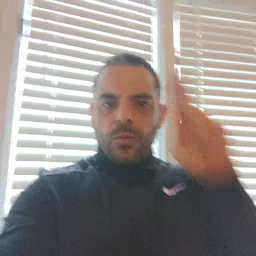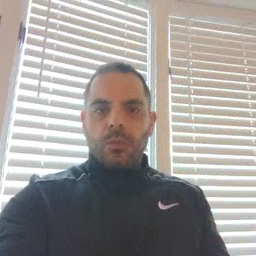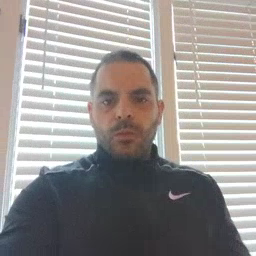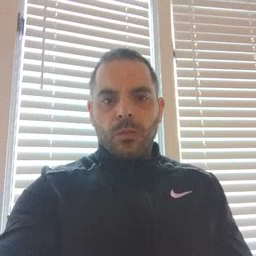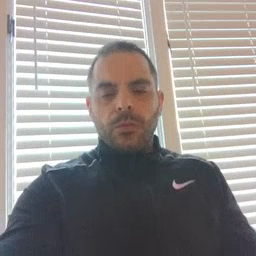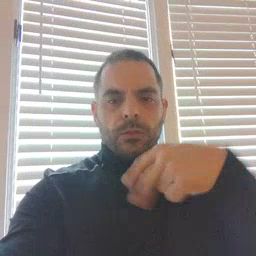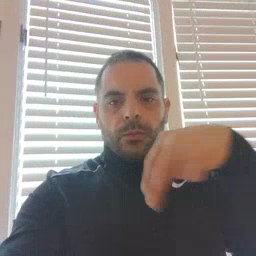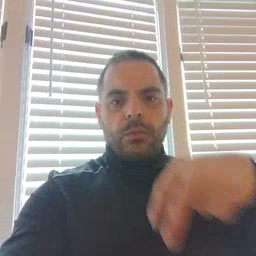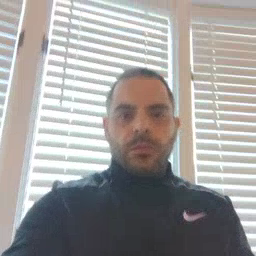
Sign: dance